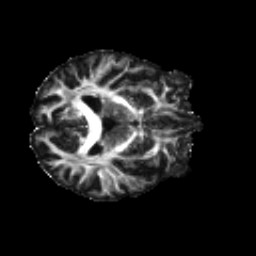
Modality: FA
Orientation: axial
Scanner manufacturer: siemens
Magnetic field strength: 3 T
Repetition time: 4.16 s
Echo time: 0.0806 s